Question: I have a page in which I have a fixed footer that scrolls with the page, however on the page there is a Javascript slideshow, as the slideshow loads in a new image, it loads it over the fixed footer.
The page in question is this one: <URL>. Scroll down to see problem.
Screenshot of the offending effect:
Can anyone give me any advice? I thought I may be able to fix it with a z-index but that didn't work.
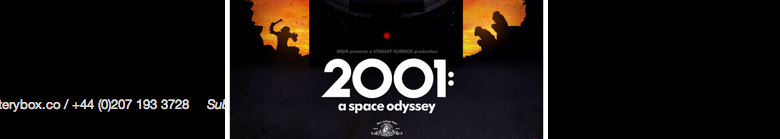
Answer: add 'z-index: 2;' to '#footerwidth'
EDIT:
same goes for '#headerwidth'
EDIT2:
per ThinkingStiff's suggestion, you may also consider replacing the margin-bottom attribute of the footer with a padding-bottom attribute.